Question: Is there a way to get Eclipse to do something like this:

It would be SOOOO helpful.
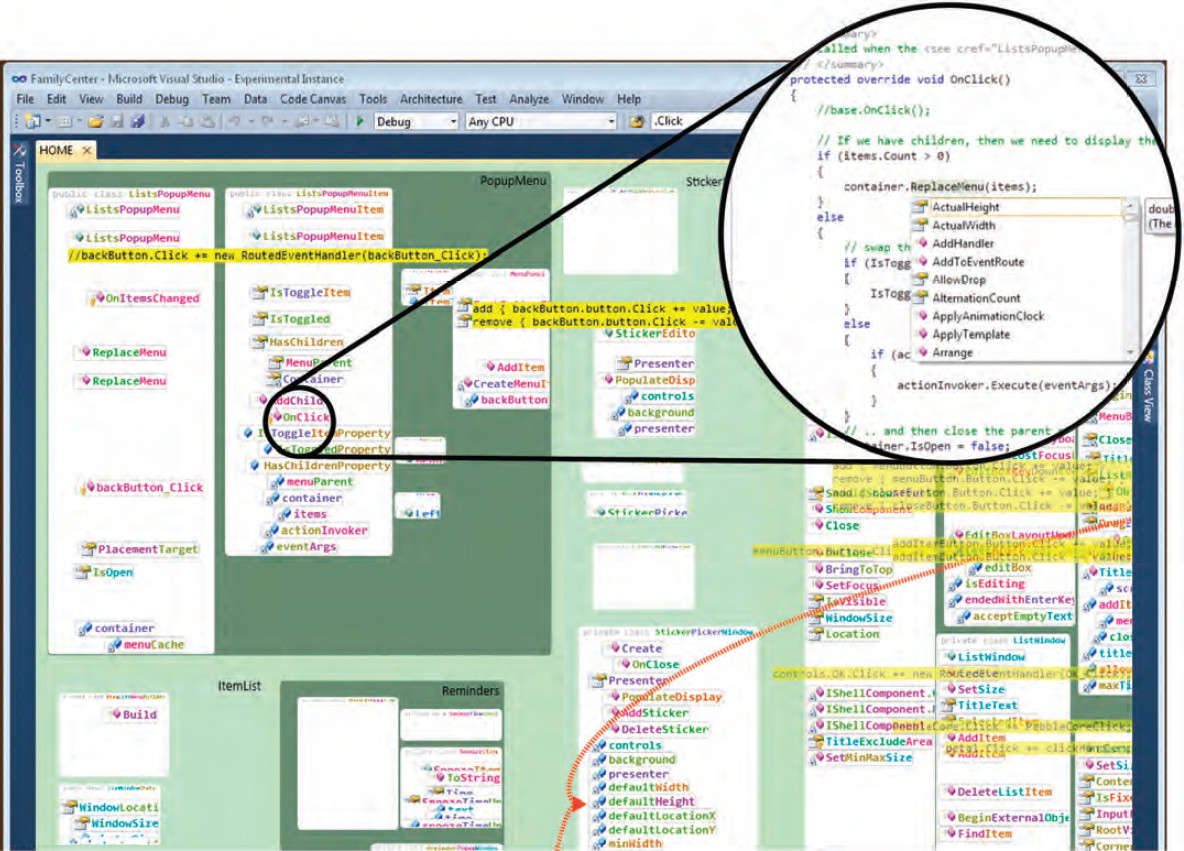
Answer: <URL> provides a visual representation of the components and associations in your code. It's not exactly what you are looking for, but could it will get you a bit closer. It works for Java and PHP.
There is also <URL>, which is not the same, but it seems a bit close to what you are looking for.